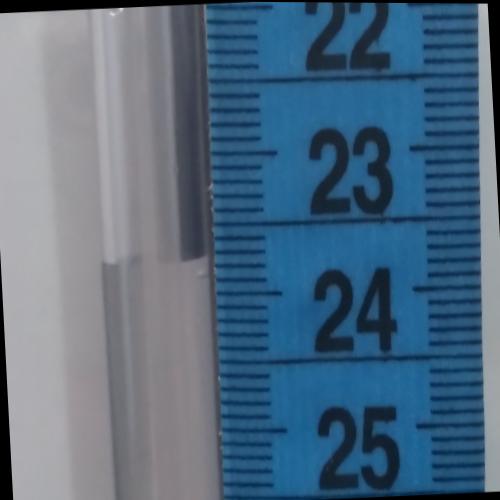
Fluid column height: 23.7 cm